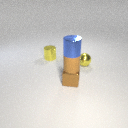
small blue metal cylinder above small brown rubber cylinder